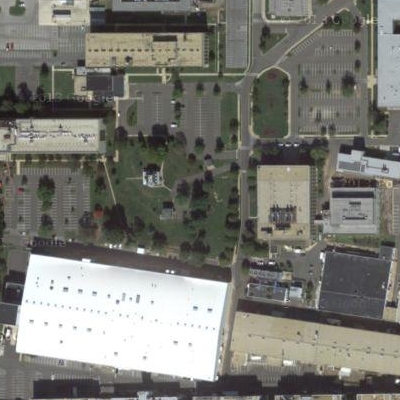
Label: Industry